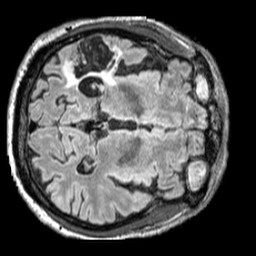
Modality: FLAIR
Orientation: axial
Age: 54
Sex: male
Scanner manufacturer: siemens
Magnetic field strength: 3 T
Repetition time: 5 s
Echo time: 0.387 s